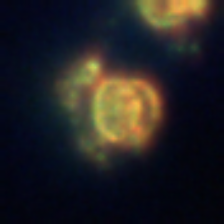
Taxon: Thalassiosira
Group: Diatoms